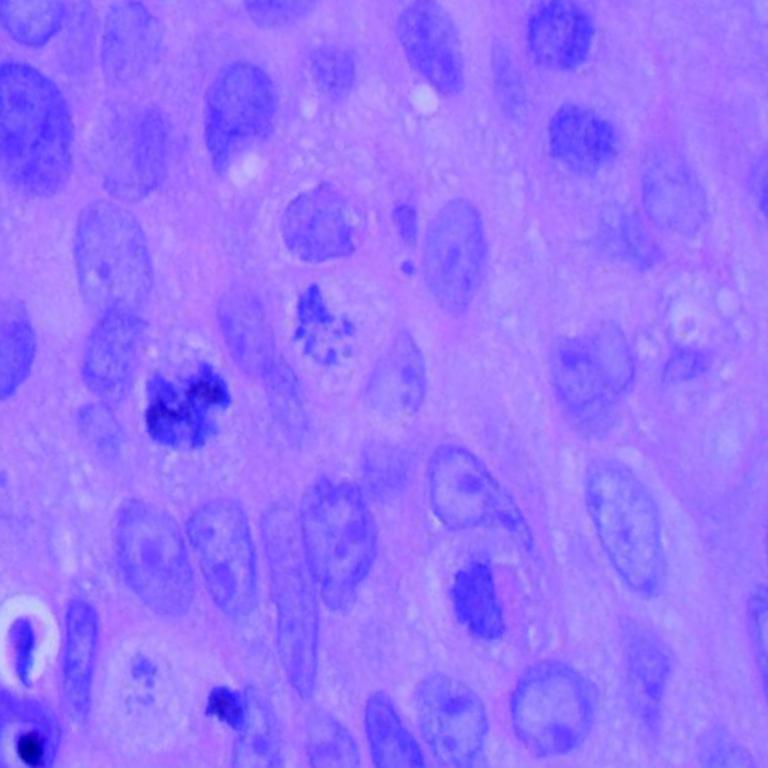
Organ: lung
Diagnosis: squamous carcinomas